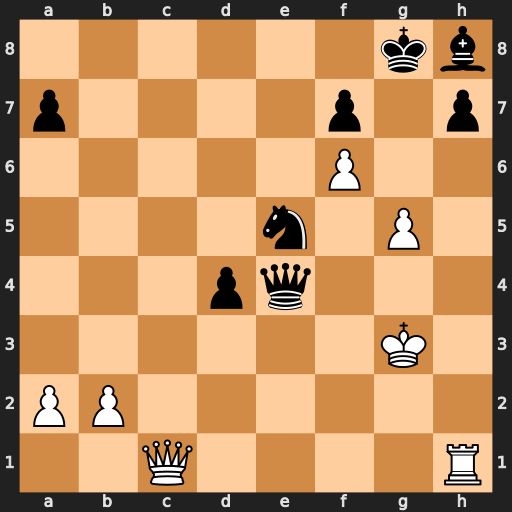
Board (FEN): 6kb/p4p1p/5P2/4n1P1/3pq3/6K1/PP6/2Q4R
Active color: w
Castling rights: -
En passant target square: -
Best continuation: Qc8#